Field crop: tomato
Growth stage: 1
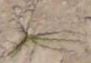
Species: cyperus